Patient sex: M
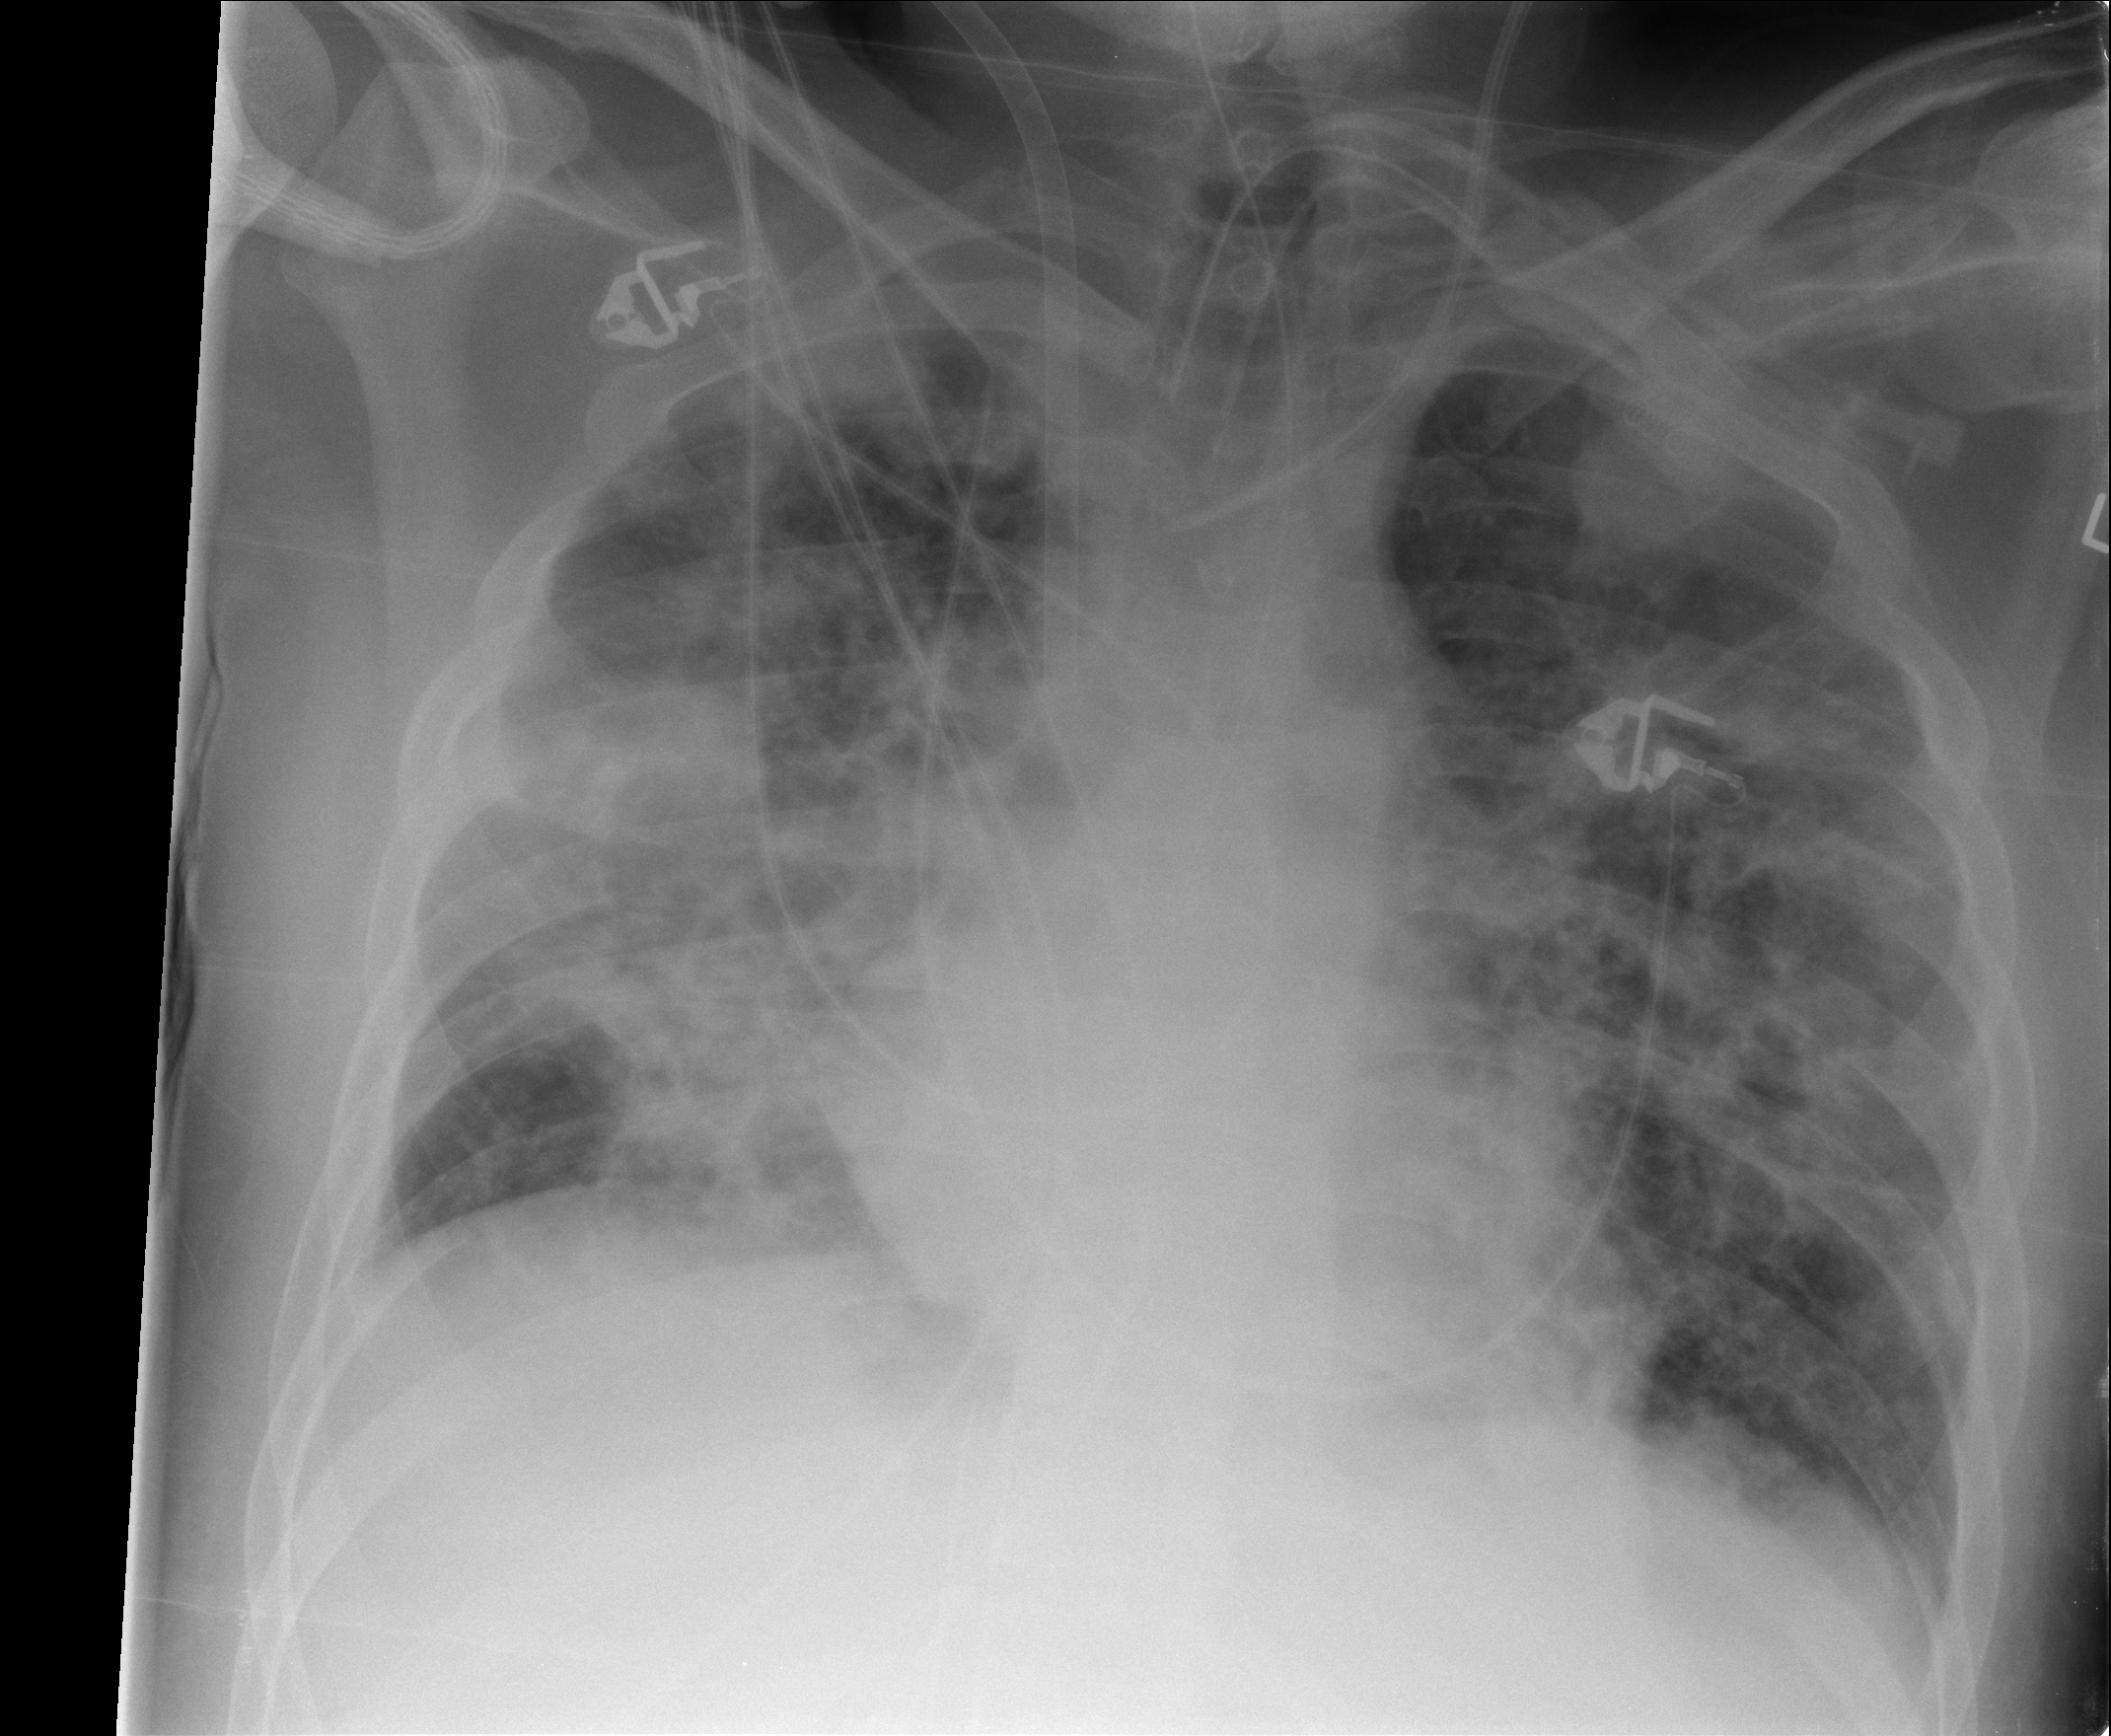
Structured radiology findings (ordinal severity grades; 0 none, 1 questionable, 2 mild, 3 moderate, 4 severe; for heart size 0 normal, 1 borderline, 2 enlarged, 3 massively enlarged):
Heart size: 0
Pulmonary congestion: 3
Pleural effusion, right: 0
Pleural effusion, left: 0
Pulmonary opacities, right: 4
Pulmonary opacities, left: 3
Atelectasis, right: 3
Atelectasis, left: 2